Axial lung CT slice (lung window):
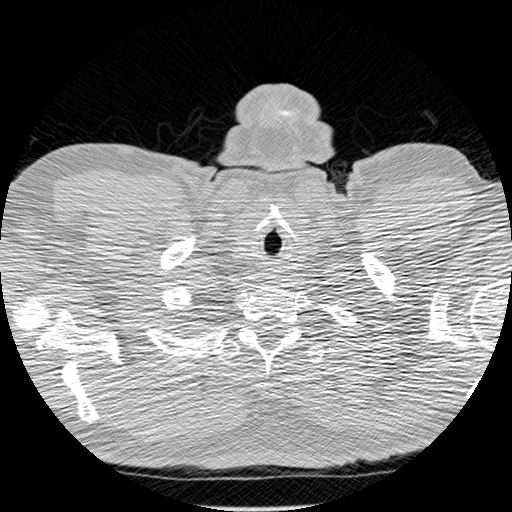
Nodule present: no